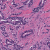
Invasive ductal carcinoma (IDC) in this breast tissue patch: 1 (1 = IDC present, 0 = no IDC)